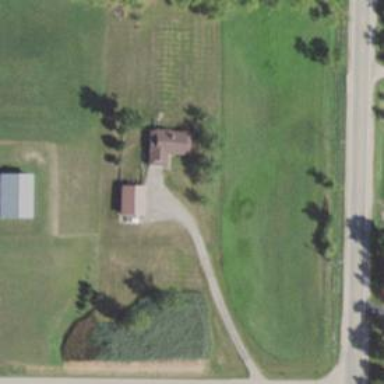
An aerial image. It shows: Driveway.